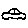
Label: car